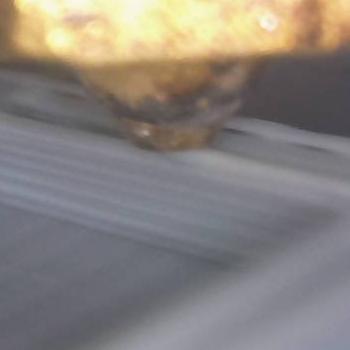
Flow rate: 56%